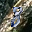
Label: 8